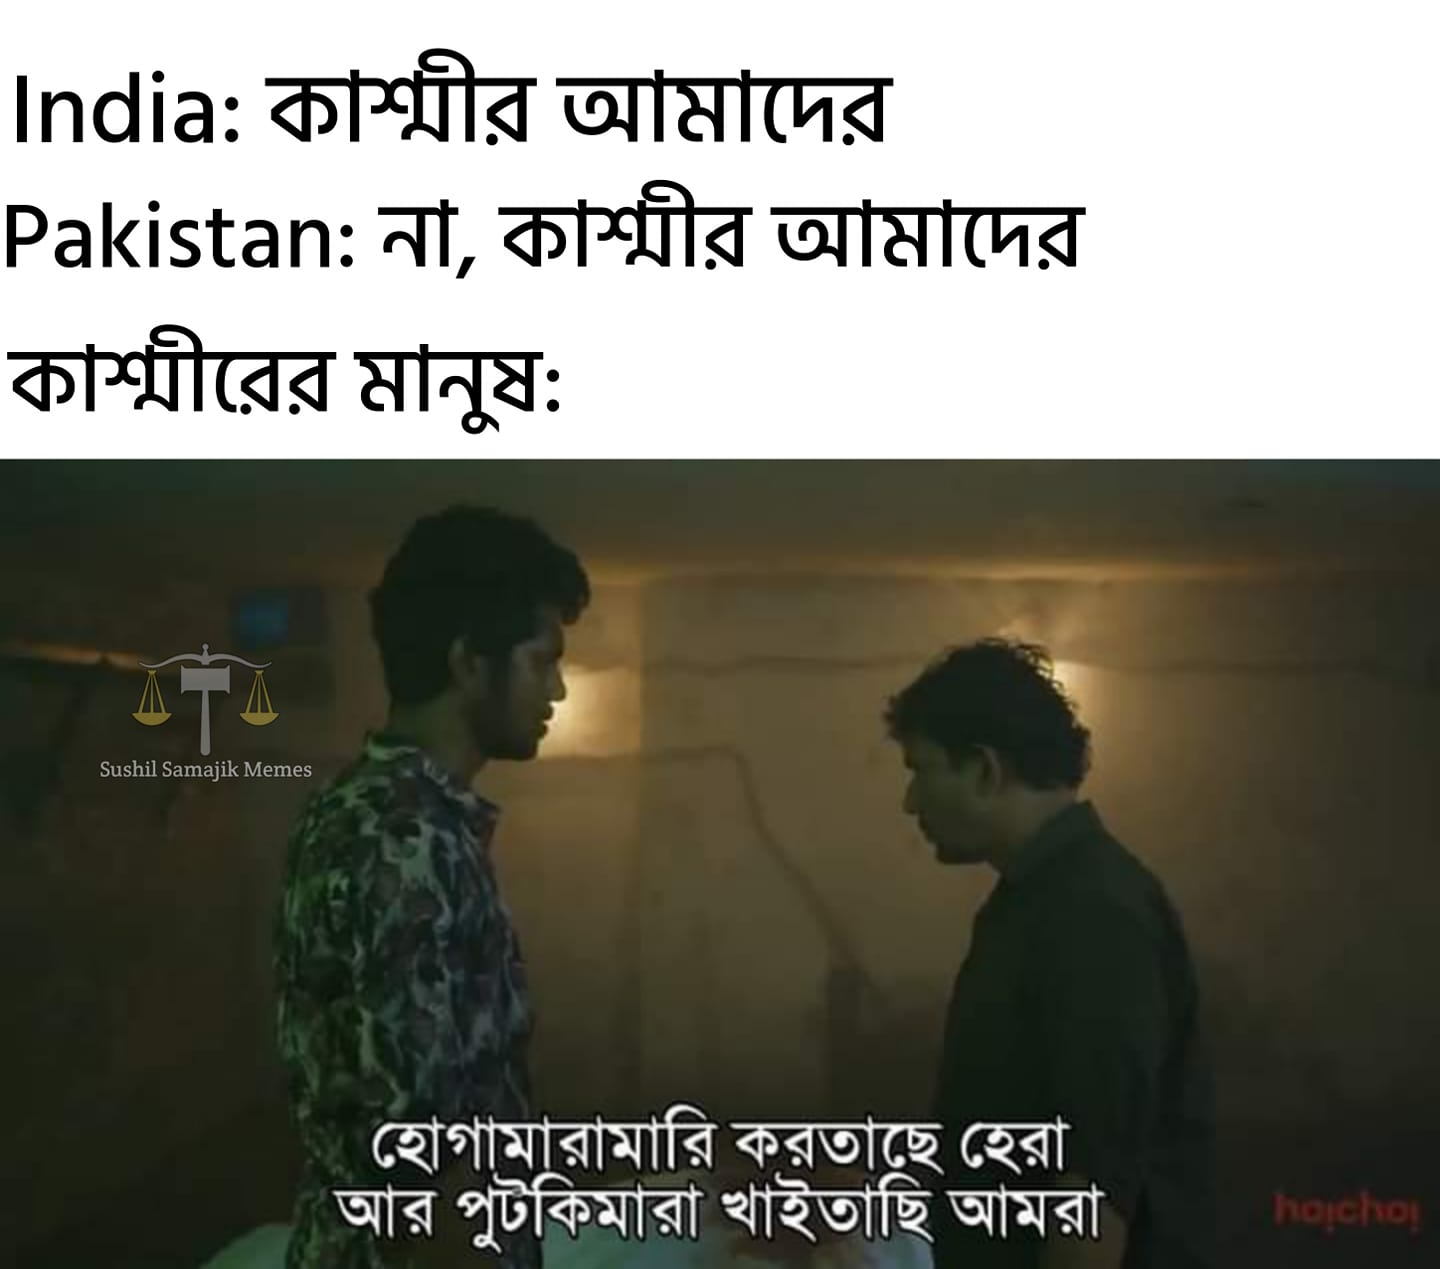
Caption: India : কাশ্নীর আমাদের     Pakistan : না , কাশ্মীর আমাদের     কাশ্মীরের মানুষ :     হোগামারামারি করতাছে হেরা   আর পুটকিমারা খাইতাছি আমরা
Label: non-hate